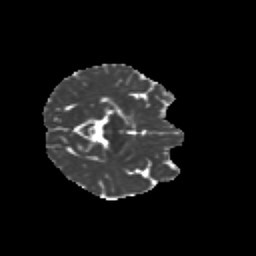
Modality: MD
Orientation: axial
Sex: female
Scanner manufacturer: siemens
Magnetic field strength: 3 T
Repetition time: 5 s
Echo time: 0.071 s